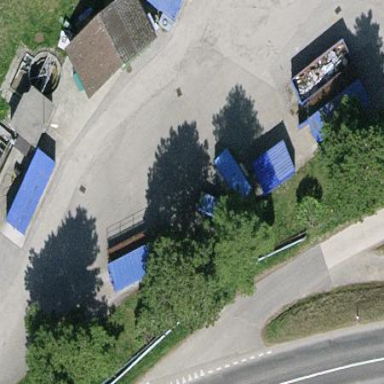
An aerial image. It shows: Recycling center.